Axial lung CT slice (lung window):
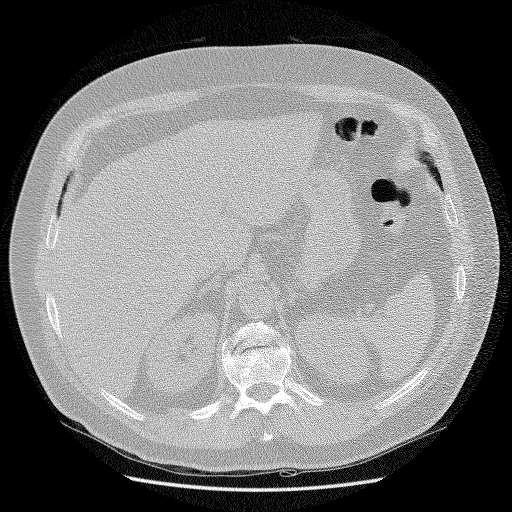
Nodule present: no